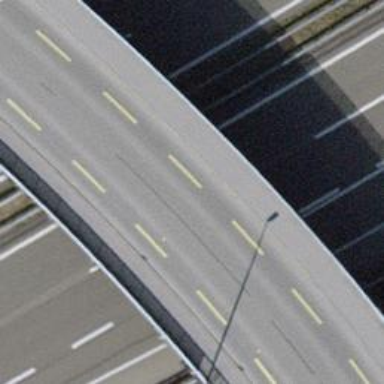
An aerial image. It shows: Tertiary road with asphalt surface on bridge. Designated lane for cycling is also present.